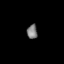
Tissue: lung
Cell type: Endothelial cells
Senescence score: 0.5794
Nuclear area (px): 147
Mean DAPI intensity: 122.422